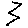
Label: zigzag